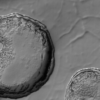
Label: not_dusty